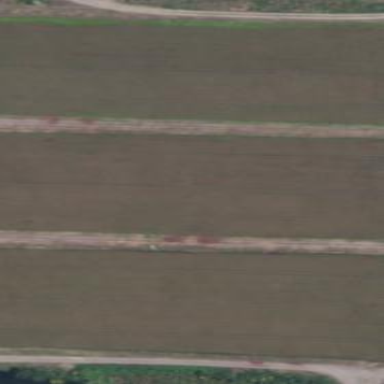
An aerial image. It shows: Farmland with cranberries as the main crop.